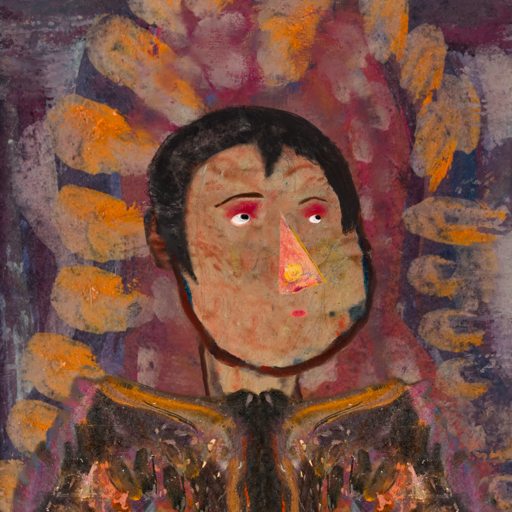
Background: Doll, Head And Neck Side: Orphan, Face Side: Irani, Bust: Gypsy_Queen, Hair Side: Roy_Bahadur, Head Accessory: Blank, Second Necklace: Blank, Necklace: Blank, Baby: Blank